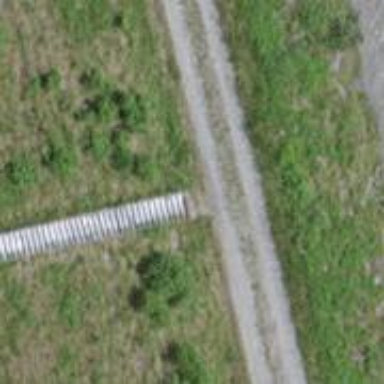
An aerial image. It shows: Metal steps along the road.